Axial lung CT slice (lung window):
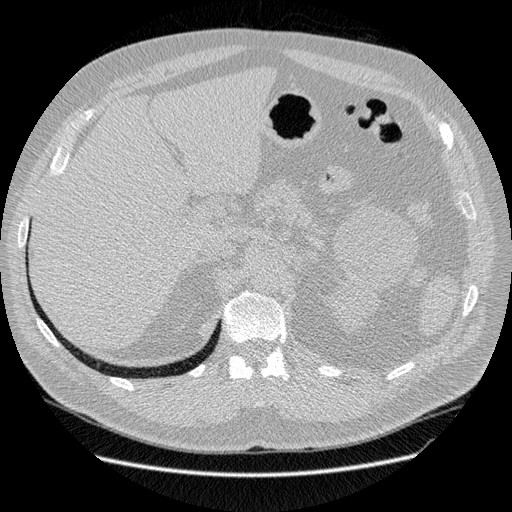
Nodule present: no